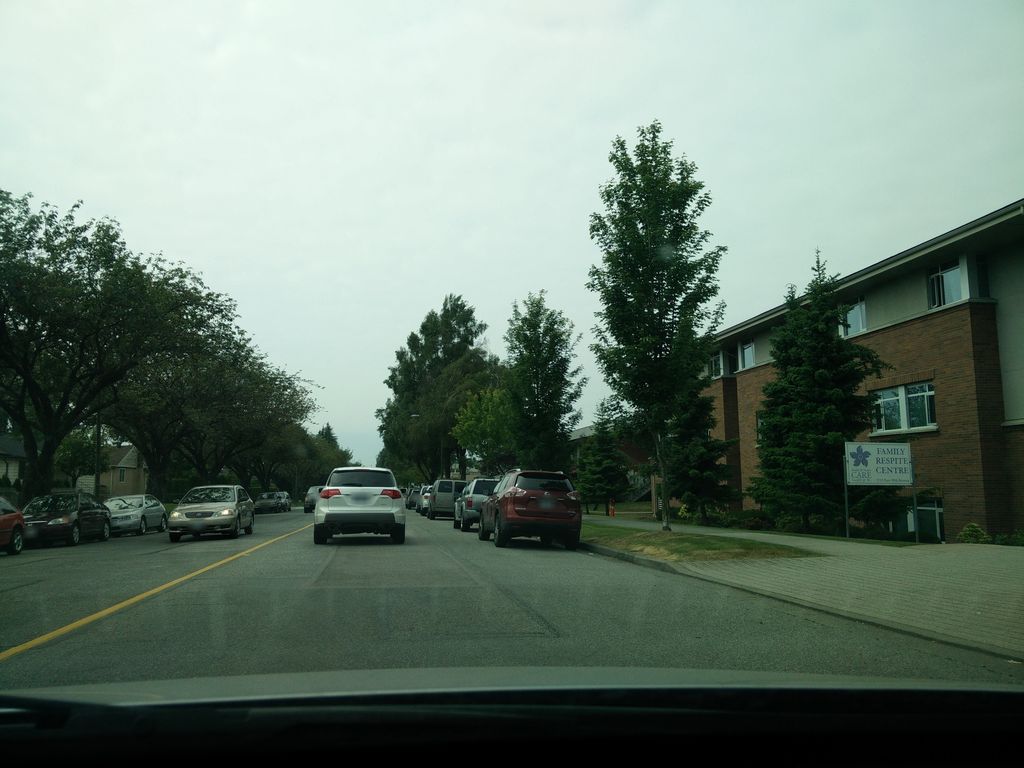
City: vancouver